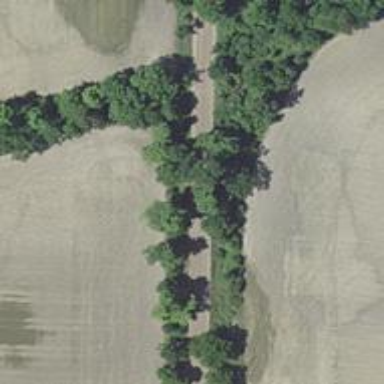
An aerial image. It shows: Unclassified road.